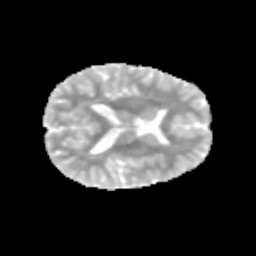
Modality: MD
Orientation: axial
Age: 12
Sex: female
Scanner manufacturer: siemens
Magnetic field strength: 3 T
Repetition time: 3.8 s
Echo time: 0.07 s